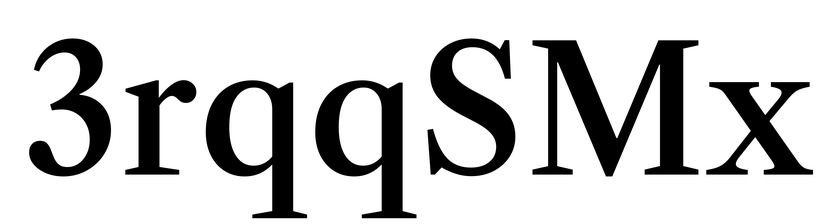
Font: LibreCaslonText_Medium